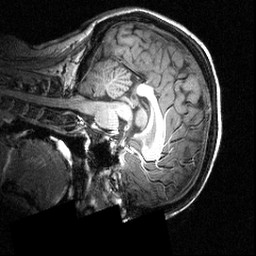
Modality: T1w
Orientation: sagittal
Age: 24
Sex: female
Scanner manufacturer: siemens
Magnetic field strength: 3.951 T
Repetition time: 1.5 s
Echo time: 0.00335 s